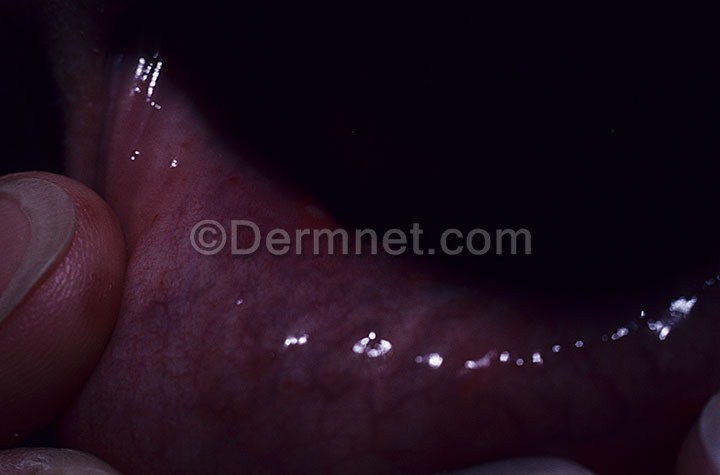
Disease: Warts Molluscum and other Viral Infections